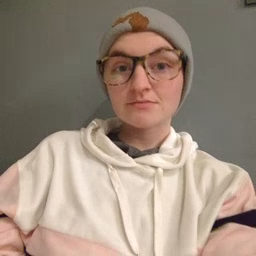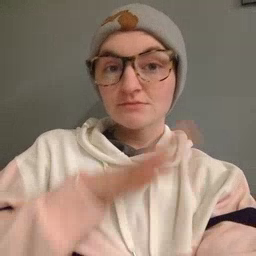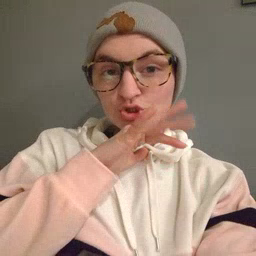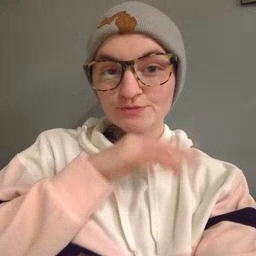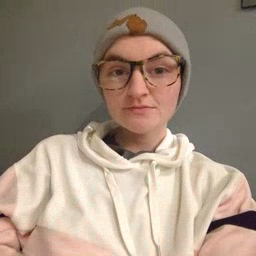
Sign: dirty